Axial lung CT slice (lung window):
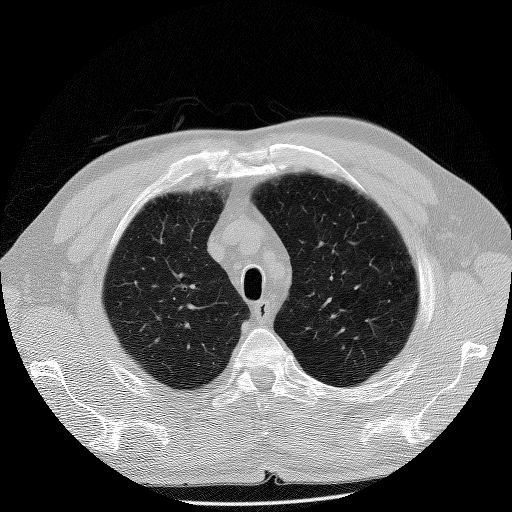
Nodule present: no